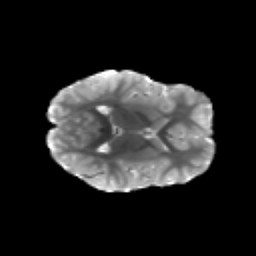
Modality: T2w
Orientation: axial
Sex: female
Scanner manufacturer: siemens
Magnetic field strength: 3 T
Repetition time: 5 s
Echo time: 0.071 s